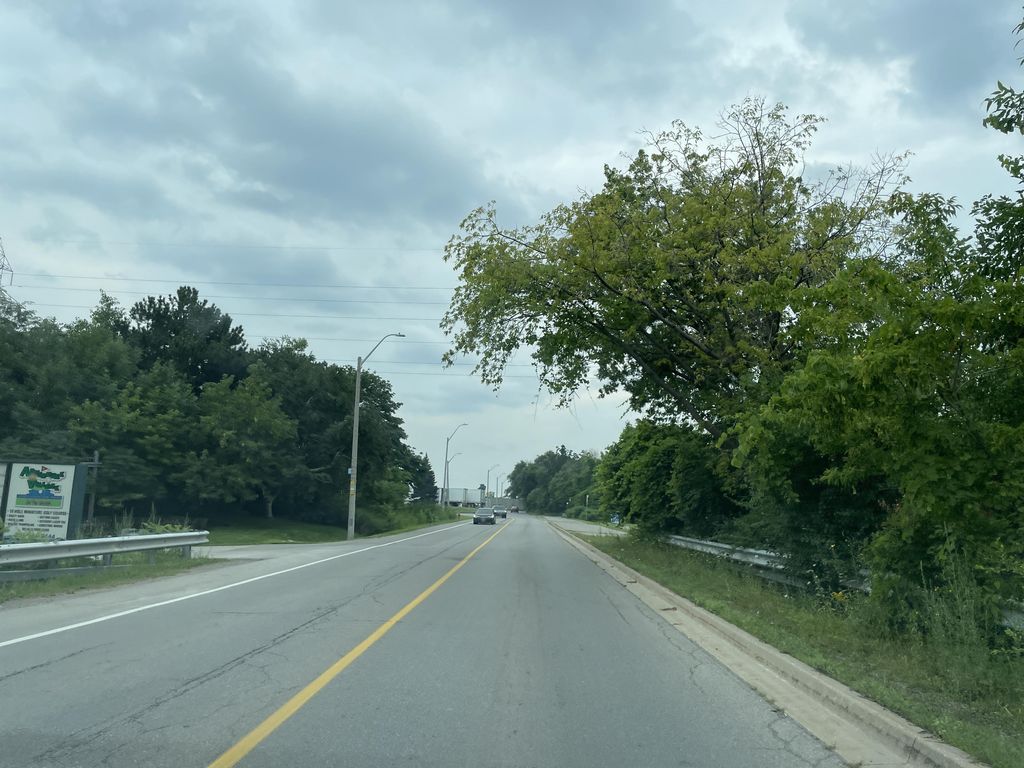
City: hamilton